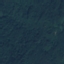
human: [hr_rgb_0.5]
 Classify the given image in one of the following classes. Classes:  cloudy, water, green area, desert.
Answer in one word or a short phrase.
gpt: green area